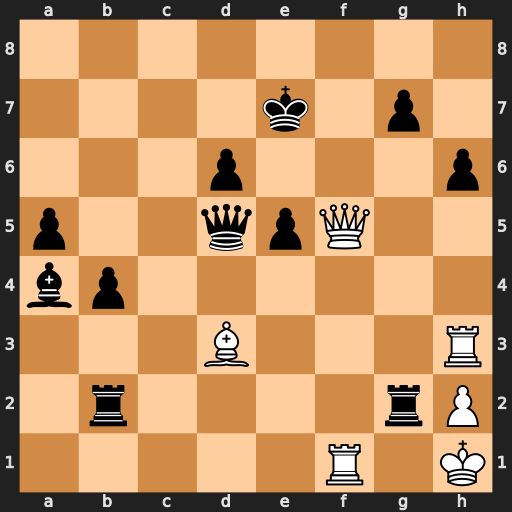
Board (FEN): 8/4k1p1/3p3p/p2qpQ2/bp6/3B3R/1r4rP/5R1K
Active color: w
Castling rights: -
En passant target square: -
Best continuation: Qf8+ Kd7 Rf7+ Qxf7 Qxf7+